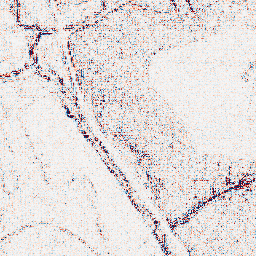
Category: wavelet
Decomposition family: wavelet_biorthogonal
Decomposition parameters: wavelet: bior2.4
level: 1
Upsampling method: area
Upsampling parameters: scale: 4
Upsampling scale: 4